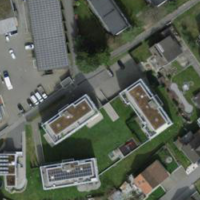
EUNIS habitat code: 55
Species observed at this site:
Lamium galeobdolon